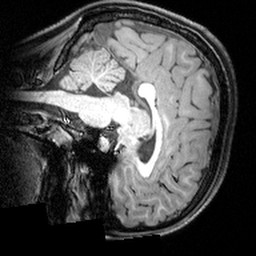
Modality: T1w
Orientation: sagittal
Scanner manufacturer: siemens
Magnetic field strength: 3 T
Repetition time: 1.9 s
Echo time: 0.00397 s